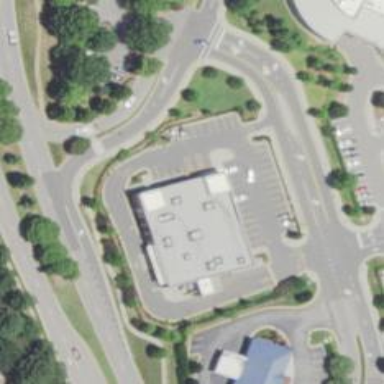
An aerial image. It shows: Pharmacy providing healthcare services.